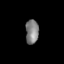
Tissue: lung
Cell type: Epithelial cells
Senescence score: 0.5509
Nuclear area (px): 308
Mean DAPI intensity: 128.974